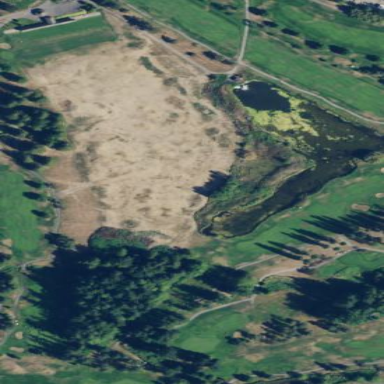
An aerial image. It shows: Driving range for golf on grass.